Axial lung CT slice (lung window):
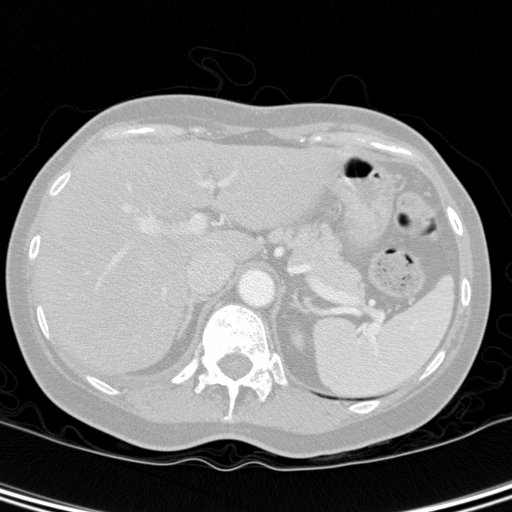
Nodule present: no